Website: crate-barrel
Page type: account-selection
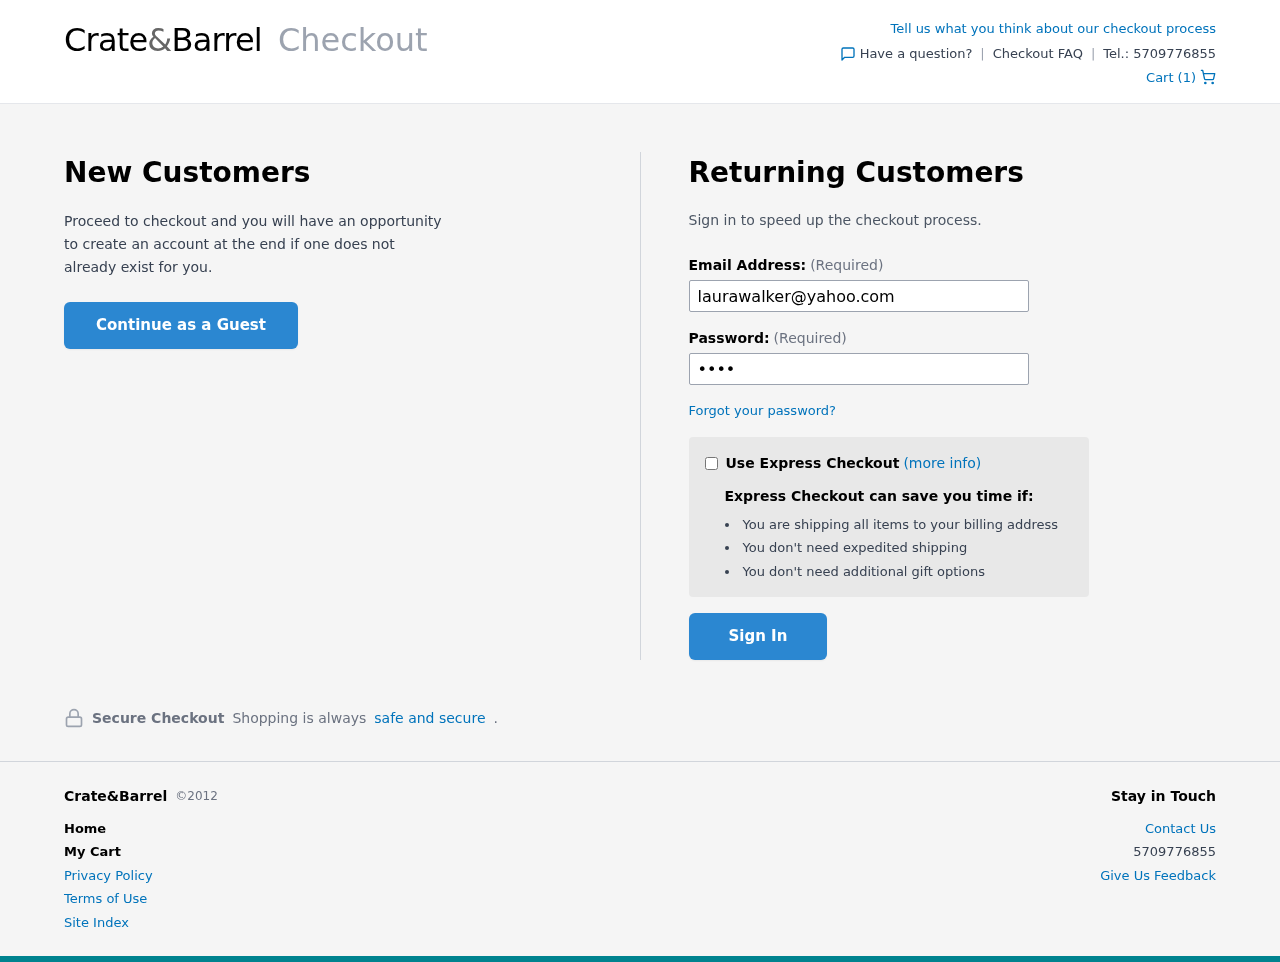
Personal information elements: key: PII_EMAIL
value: laurawalker@yahoo.com
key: PII_PHONE
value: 5709776855
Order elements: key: ORDER_NUM_ITEMS
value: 1